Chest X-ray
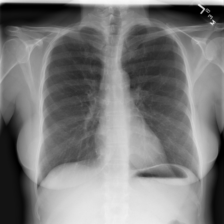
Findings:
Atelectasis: negative
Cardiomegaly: negative
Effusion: negative
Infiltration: negative
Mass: negative
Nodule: negative
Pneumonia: negative
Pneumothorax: negative
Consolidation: negative
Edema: negative
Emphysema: negative
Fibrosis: negative
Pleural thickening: negative
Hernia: negative